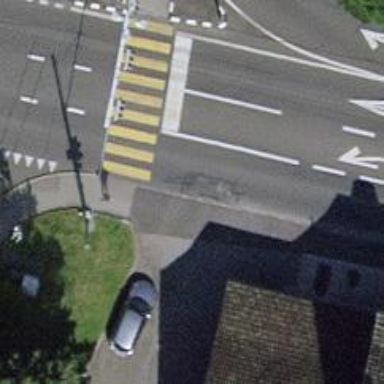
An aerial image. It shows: Crossing with traffic signals.